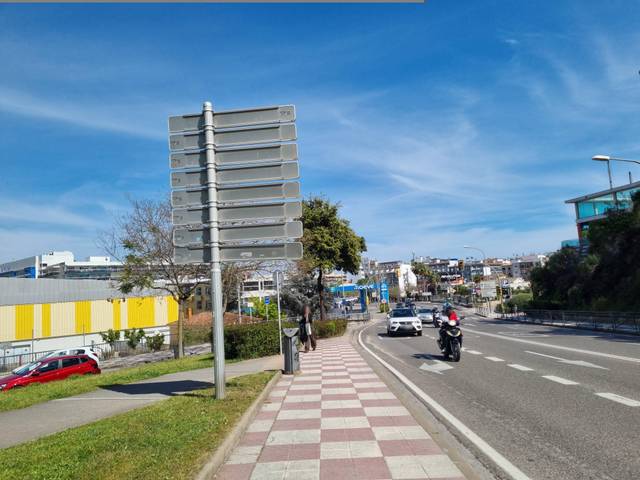
Region: Spain
Coordinates: 41.701, 2.839